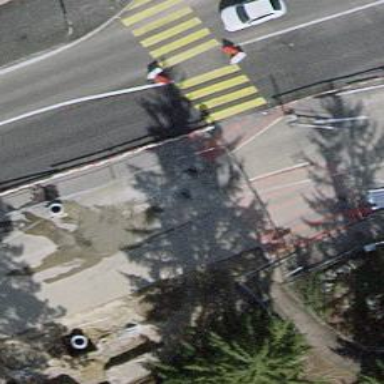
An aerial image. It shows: Asphalt footway with crossing. Both the footway and the cycleway have asphalt surfaces.